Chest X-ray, PA view. Patient: 51 years old, sex F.
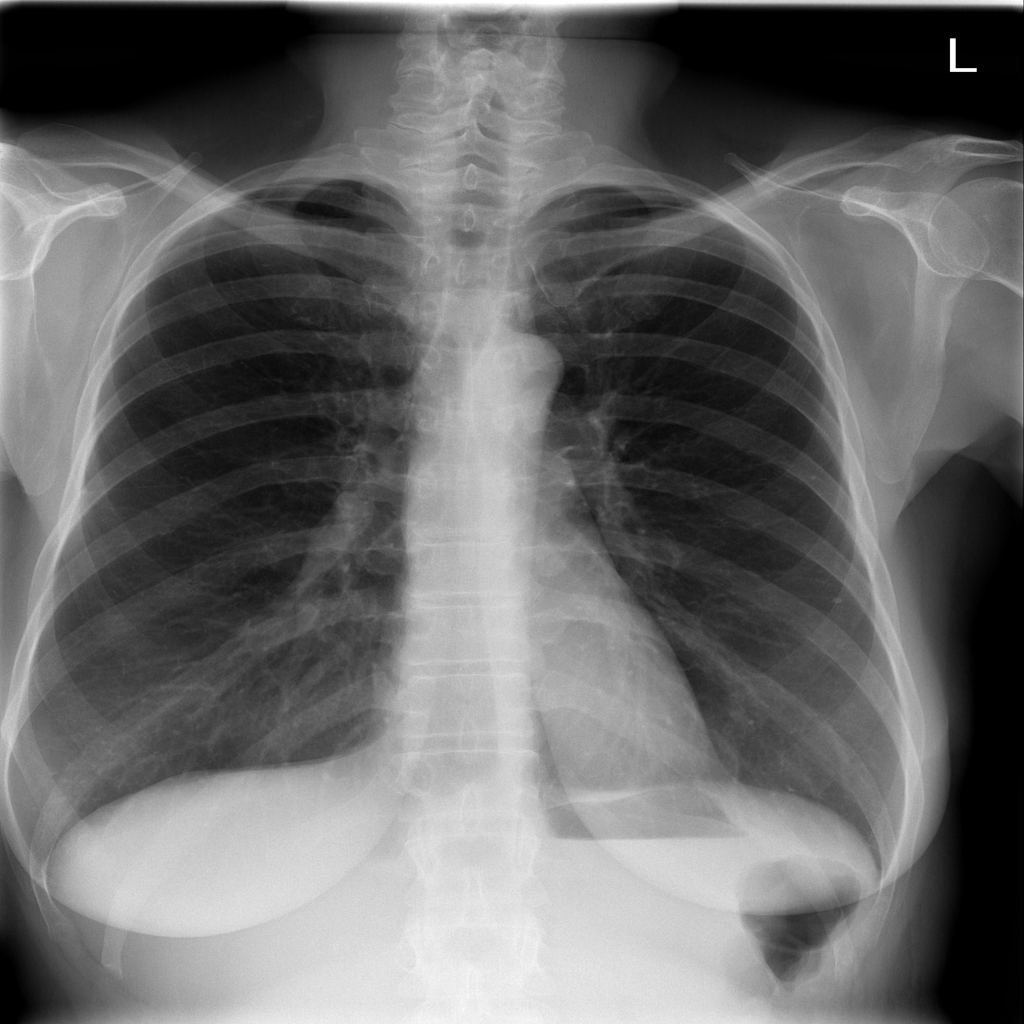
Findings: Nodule